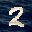
Label: 2